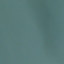
Label: SeaLake